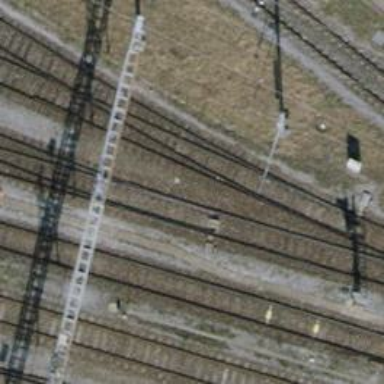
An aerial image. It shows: Railway switch.